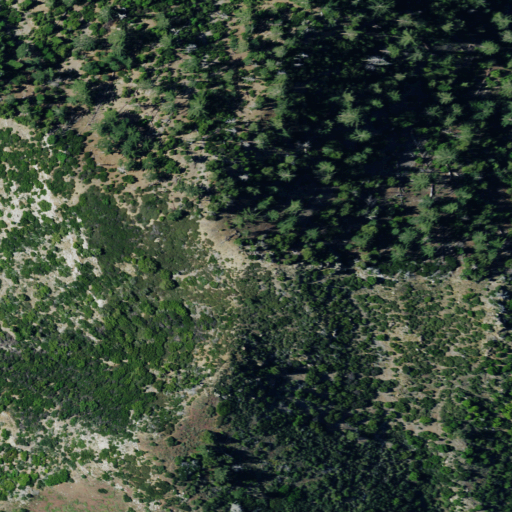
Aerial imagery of mountain in California named Twin Peak containing grassland, shrub, and evergreen forest